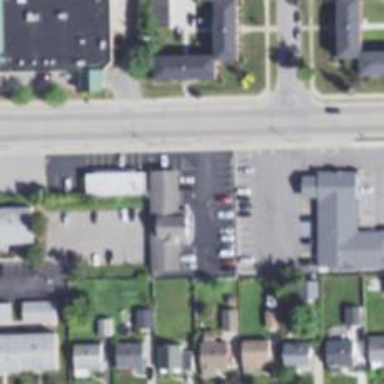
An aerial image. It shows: Parking space is available.